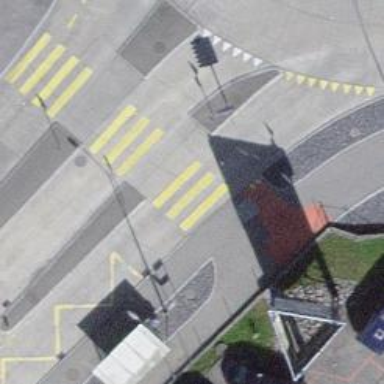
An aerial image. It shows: Uncontrolled zebra crossing with pedestrian island.